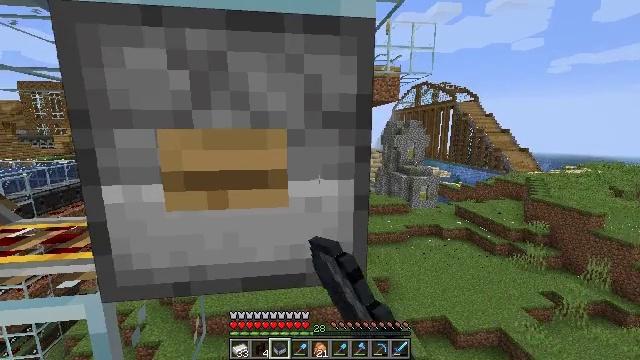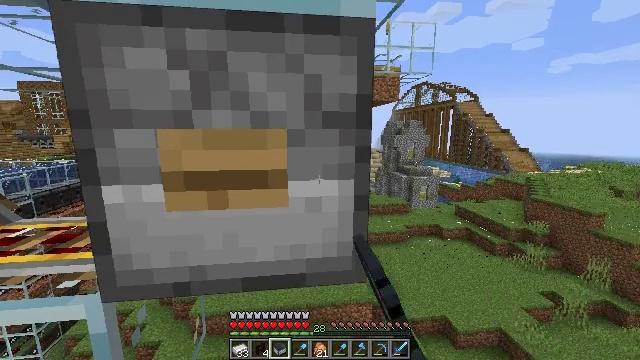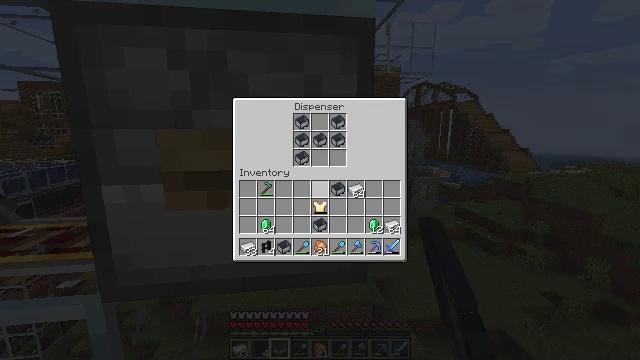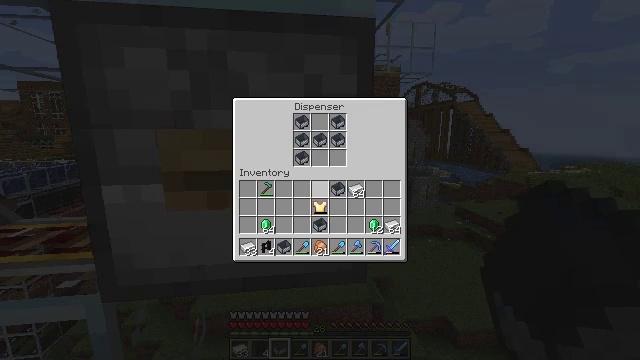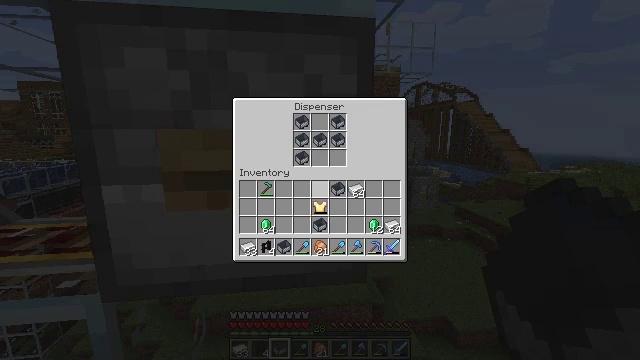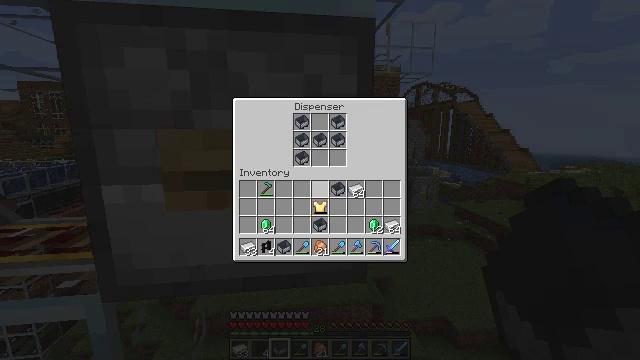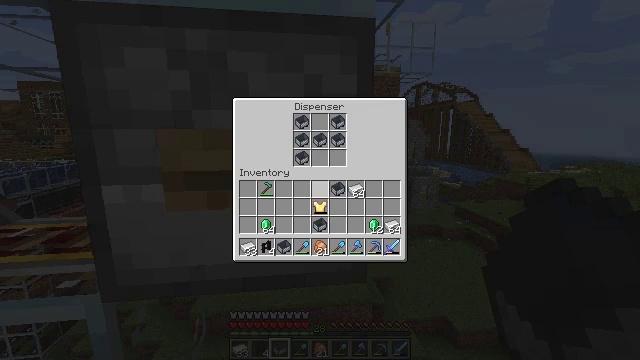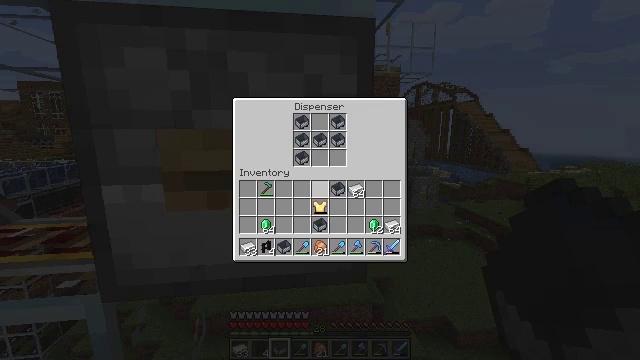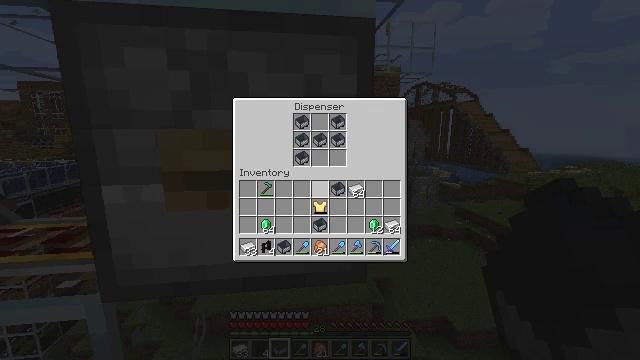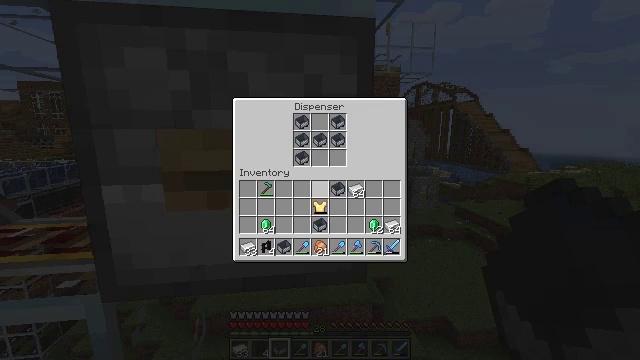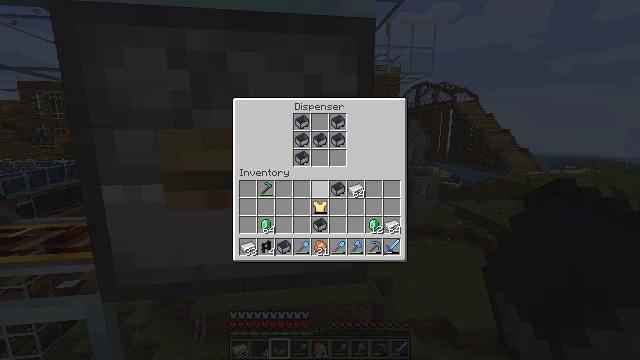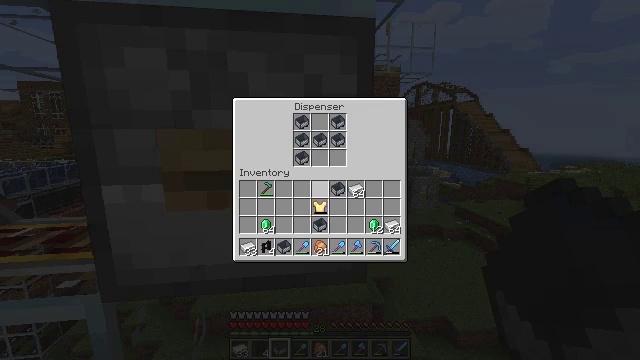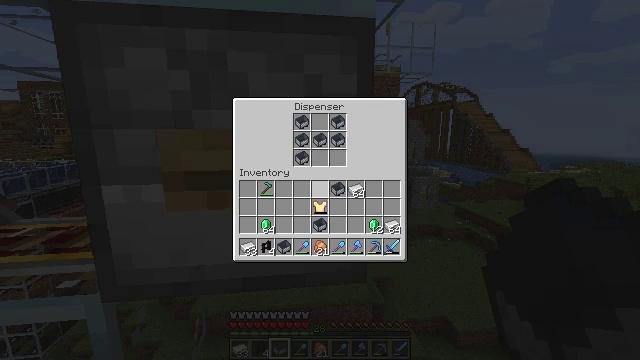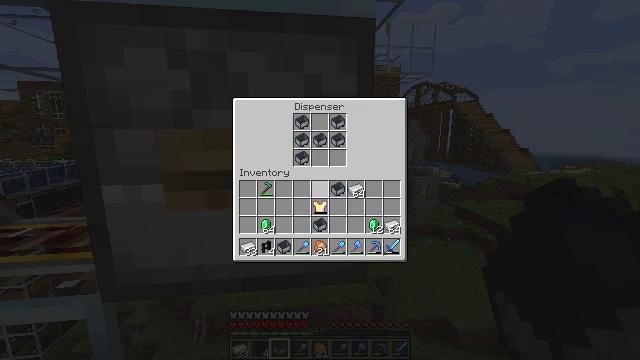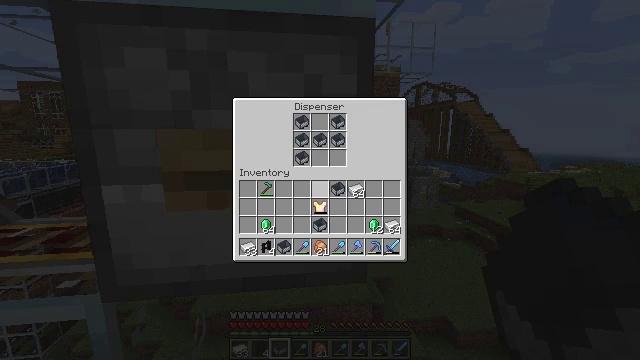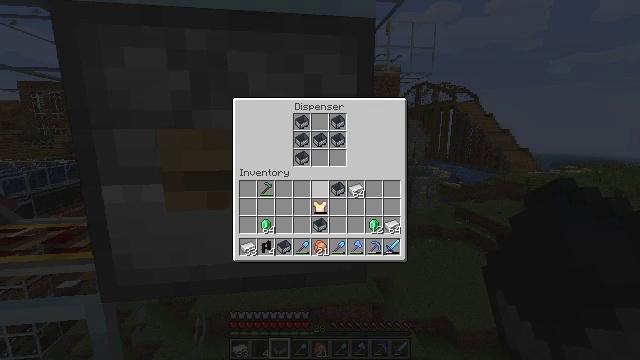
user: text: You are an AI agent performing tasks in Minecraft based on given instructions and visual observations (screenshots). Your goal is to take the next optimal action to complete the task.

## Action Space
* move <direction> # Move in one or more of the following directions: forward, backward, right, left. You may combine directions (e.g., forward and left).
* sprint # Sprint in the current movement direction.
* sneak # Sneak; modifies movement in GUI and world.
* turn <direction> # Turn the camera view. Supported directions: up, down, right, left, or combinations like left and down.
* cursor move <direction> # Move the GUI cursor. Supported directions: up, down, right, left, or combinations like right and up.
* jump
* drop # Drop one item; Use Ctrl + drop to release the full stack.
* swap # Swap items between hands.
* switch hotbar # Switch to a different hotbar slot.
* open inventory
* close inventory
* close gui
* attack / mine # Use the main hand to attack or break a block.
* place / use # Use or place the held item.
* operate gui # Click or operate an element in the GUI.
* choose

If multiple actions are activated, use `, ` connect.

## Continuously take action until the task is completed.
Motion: motion action
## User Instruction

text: Remove a nether brick fence from the inventory.
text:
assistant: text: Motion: no_op
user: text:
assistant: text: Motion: open gui
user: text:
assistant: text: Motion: no_op
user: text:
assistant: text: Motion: no_op
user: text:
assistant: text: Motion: no_op
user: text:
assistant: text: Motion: no_op
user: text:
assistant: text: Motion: no_op
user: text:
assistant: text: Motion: no_op
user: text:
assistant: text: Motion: no_op
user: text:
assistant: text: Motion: no_op
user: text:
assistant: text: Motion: sneak
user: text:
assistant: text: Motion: sneak
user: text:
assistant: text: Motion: sneak
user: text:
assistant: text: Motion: sneak
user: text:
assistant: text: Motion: sneak
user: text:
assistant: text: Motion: sneak
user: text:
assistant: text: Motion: sneak
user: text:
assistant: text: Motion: sneak
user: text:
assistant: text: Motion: sneak
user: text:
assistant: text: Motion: sneak
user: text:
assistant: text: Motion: sneak
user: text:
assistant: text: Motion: sneak
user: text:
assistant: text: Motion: sneak, operate gui
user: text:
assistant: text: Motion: sneak, operate gui
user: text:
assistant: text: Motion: sneak, cursor move left and down
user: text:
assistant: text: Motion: sneak, cursor move down
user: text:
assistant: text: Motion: sneak
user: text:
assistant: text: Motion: sneak
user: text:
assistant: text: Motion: sneak
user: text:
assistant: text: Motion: sneak